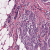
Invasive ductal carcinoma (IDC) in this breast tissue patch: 1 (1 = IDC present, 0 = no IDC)